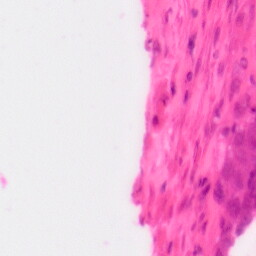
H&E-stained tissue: Colon